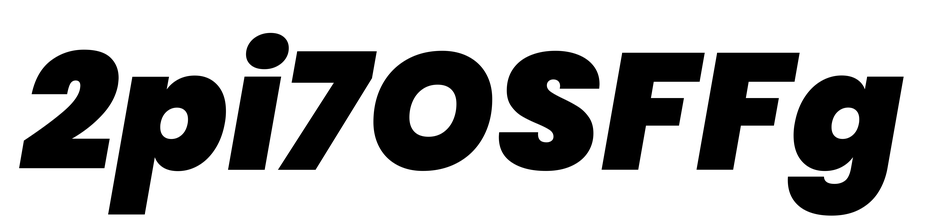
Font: Poppins-BlackItalic